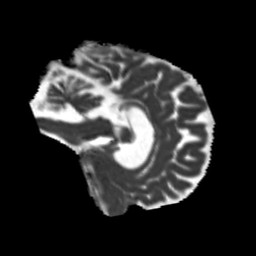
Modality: MD
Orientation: sagittal
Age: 51
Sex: male
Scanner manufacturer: siemens
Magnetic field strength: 3 T
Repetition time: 5.25 s
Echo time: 0.08 s